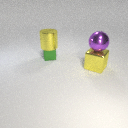
small green metal cube to the left of large yellow metal cube